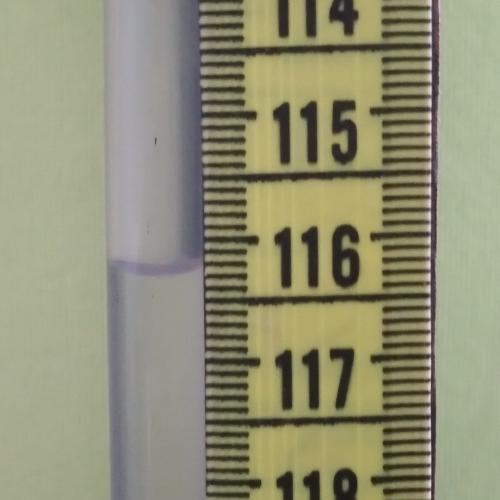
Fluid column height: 116.2 cm